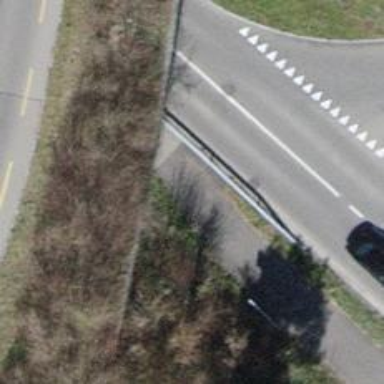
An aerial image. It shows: Asphalt path.